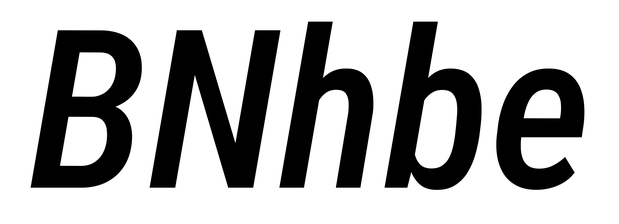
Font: Roboto-Italic_Condensed_Medium_Italic